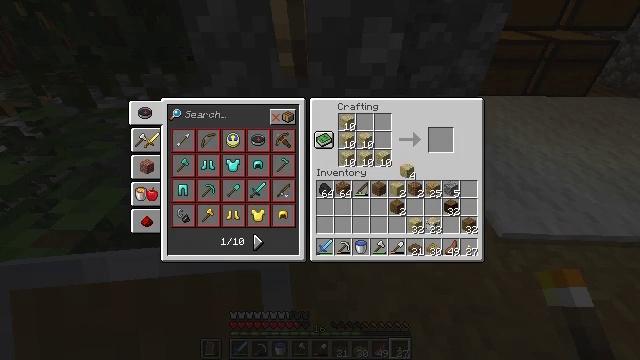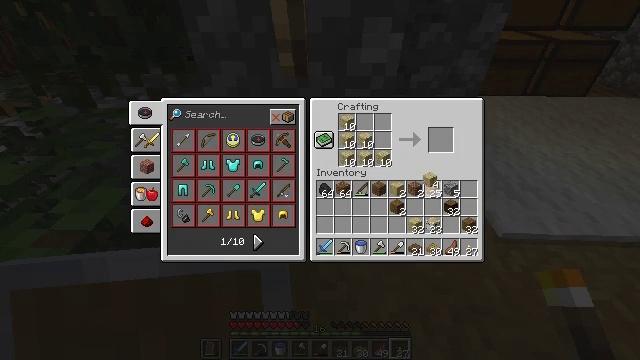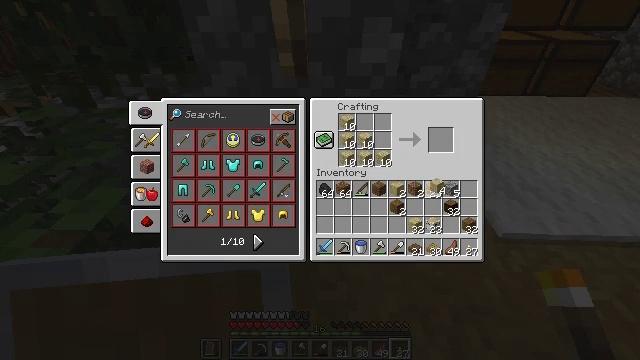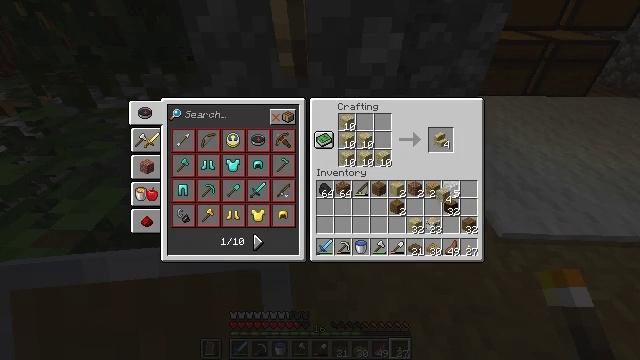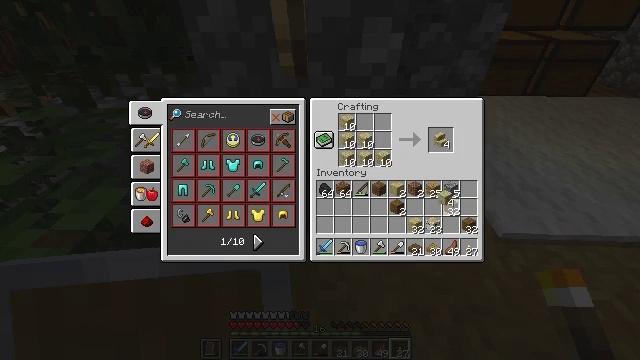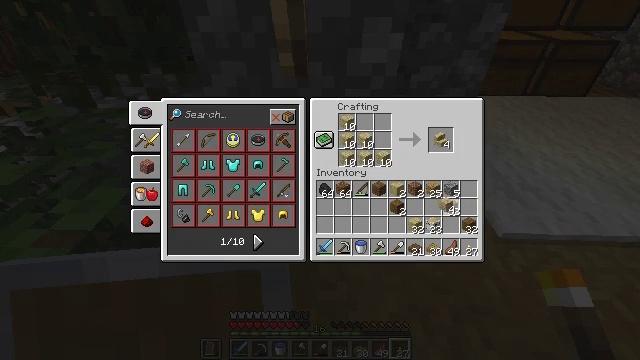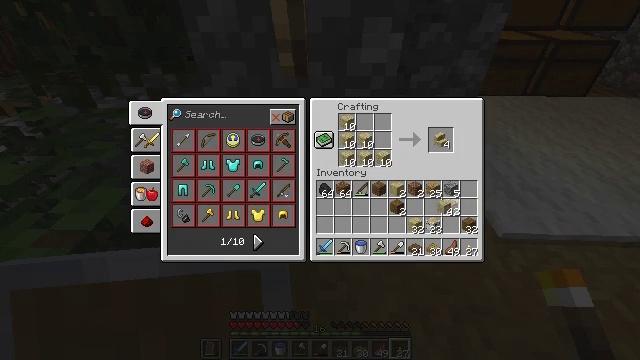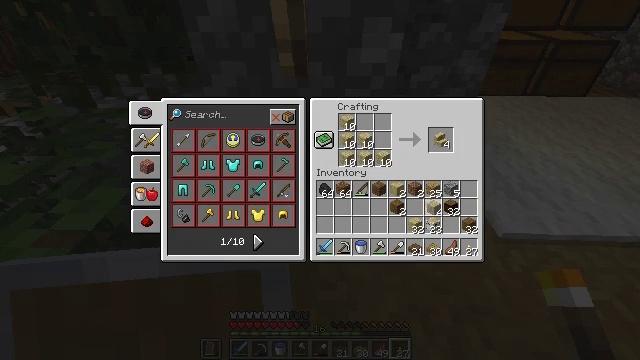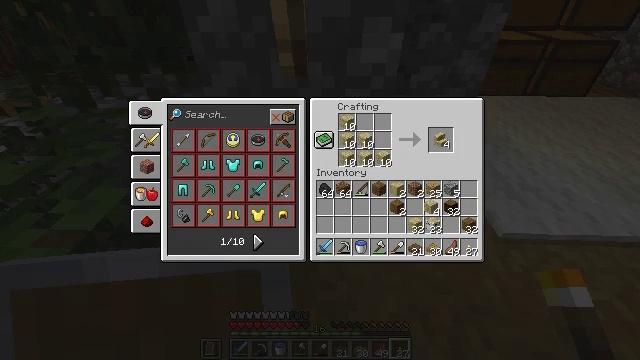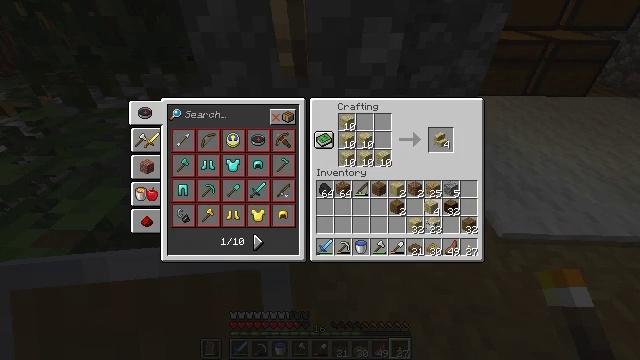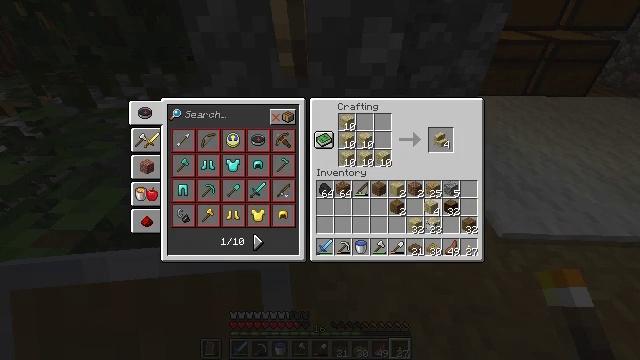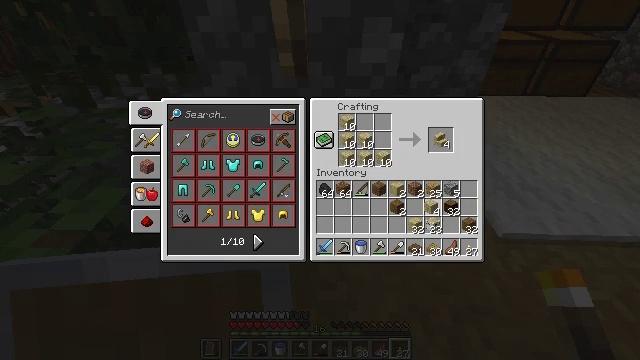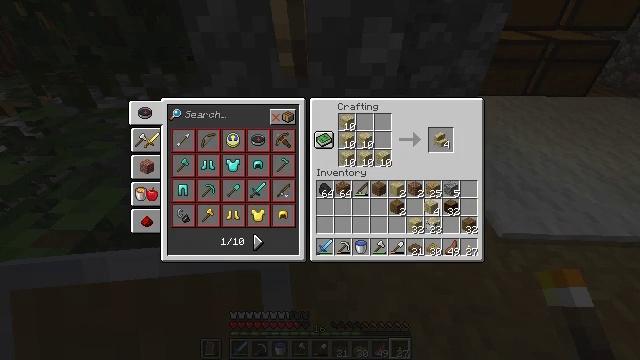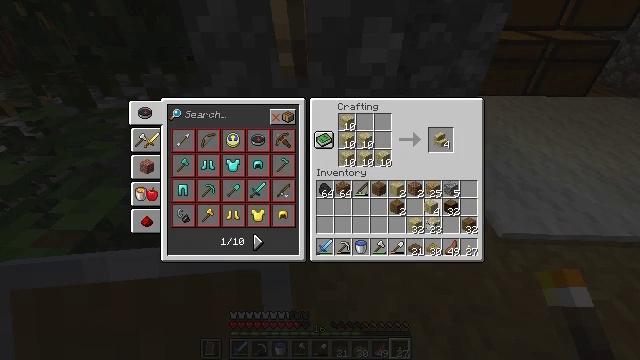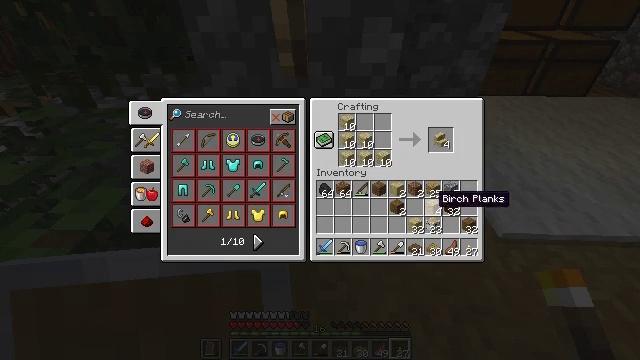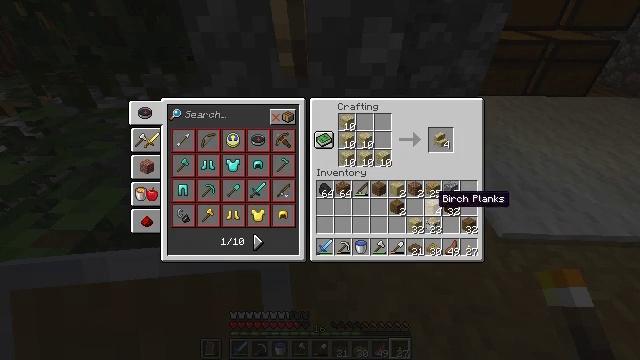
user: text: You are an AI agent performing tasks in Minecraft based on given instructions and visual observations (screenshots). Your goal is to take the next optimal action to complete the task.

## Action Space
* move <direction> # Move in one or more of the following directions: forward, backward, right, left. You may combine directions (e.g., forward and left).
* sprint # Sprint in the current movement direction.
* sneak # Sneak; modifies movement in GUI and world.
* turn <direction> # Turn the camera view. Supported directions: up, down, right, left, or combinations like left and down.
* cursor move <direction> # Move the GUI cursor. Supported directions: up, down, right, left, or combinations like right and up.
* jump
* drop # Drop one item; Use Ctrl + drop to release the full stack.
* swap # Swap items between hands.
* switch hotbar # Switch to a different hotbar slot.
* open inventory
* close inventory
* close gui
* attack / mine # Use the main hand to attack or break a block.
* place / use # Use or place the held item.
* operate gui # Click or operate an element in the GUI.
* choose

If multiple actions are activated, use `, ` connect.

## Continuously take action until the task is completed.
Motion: motion action
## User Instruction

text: Take birch planks to craft birch stairs.
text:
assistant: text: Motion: cursor move right and down
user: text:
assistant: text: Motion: cursor move right
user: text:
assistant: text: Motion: cursor move down
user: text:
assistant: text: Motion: no_op
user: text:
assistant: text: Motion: no_op
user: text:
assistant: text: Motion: no_op
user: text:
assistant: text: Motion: cursor move left
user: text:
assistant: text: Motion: no_op
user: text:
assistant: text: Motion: no_op
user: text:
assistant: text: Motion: no_op
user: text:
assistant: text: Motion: operate gui
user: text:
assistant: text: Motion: operate gui
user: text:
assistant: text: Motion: operate gui
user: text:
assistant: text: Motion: no_op
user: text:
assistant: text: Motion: no_op
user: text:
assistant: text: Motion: no_op
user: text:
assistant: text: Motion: cursor move up
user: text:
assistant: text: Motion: cursor move up
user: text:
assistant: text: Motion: cursor move up
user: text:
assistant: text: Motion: sneak, cursor move up
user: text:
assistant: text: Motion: sneak
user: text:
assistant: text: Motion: sneak
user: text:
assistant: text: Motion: sneak
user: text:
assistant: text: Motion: sneak
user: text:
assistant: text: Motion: sneak
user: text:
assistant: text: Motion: sneak
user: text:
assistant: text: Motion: sneak, operate gui
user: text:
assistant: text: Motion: sneak, operate gui
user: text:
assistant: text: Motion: sneak
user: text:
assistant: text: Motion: sneak